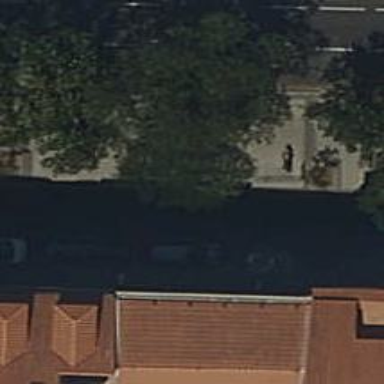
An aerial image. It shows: Bicycle rental service.